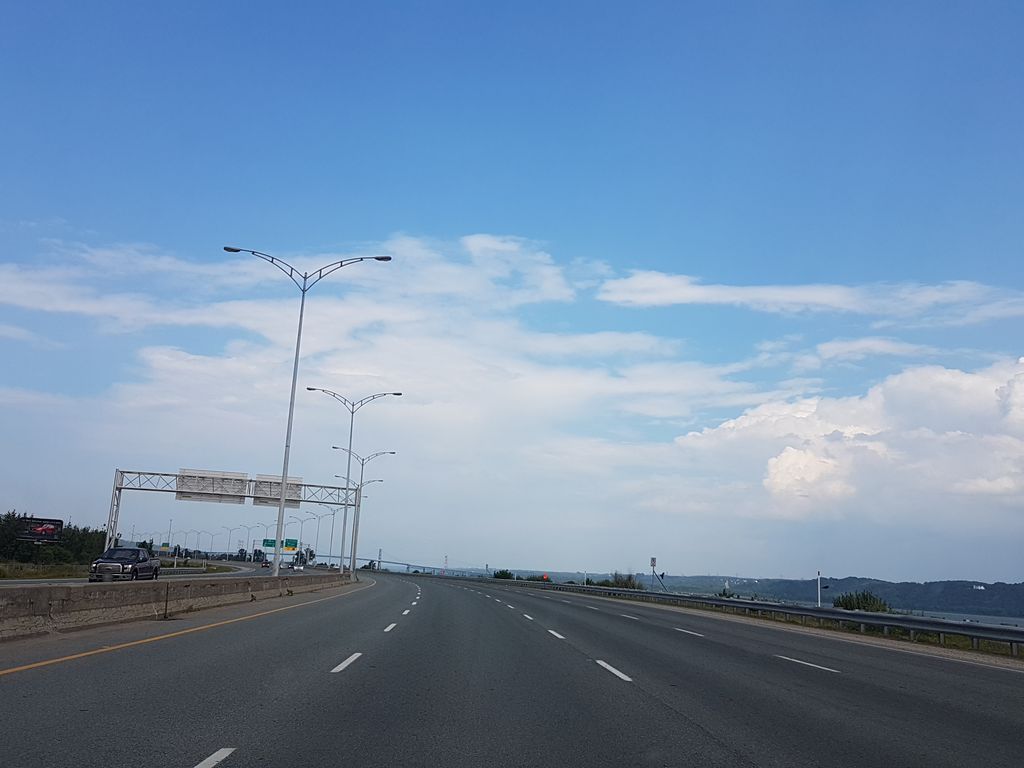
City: quebec_city